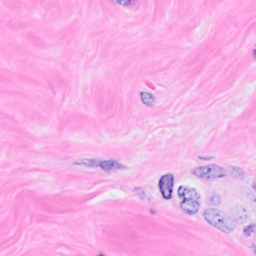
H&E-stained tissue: Breast